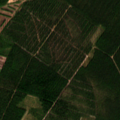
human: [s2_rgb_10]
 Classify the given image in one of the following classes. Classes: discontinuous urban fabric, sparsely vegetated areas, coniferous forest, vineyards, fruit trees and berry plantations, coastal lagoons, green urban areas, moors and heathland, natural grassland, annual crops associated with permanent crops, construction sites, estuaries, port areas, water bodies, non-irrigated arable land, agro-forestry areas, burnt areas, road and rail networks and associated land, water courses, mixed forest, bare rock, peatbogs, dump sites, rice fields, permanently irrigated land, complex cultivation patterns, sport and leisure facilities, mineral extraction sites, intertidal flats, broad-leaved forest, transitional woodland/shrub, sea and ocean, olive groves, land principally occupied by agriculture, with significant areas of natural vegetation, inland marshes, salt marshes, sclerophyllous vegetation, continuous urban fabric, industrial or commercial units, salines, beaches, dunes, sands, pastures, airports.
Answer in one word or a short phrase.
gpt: non-irrigated arable land, coniferous forest, mixed forest